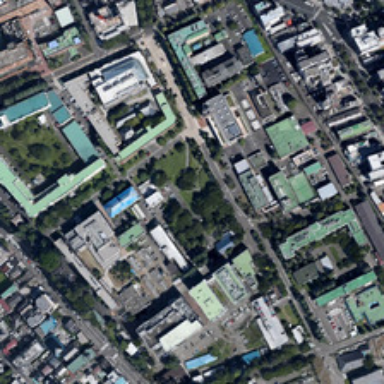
A large number of green trees are planted on both sides of the road .